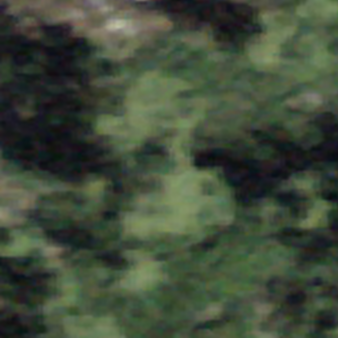
Label: other